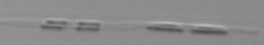
Label: Pseudo-nitzschia